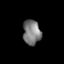
Tissue: prostate
Cell type: Fibroblasts
Senescence score: 0.7053
Nuclear area (px): 429
Mean DAPI intensity: 124.769